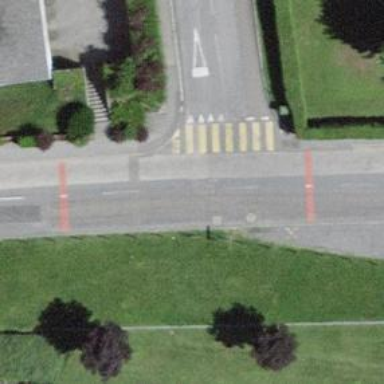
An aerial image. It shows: Zebra crossing on the road.